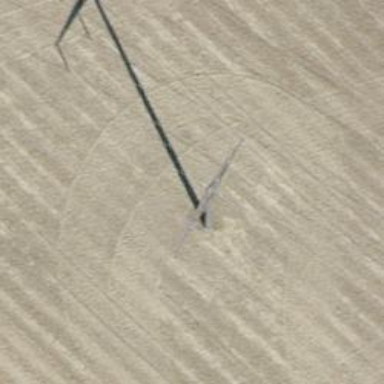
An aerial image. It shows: Power line is depicted.